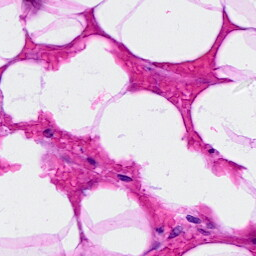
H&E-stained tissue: Breast